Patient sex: F
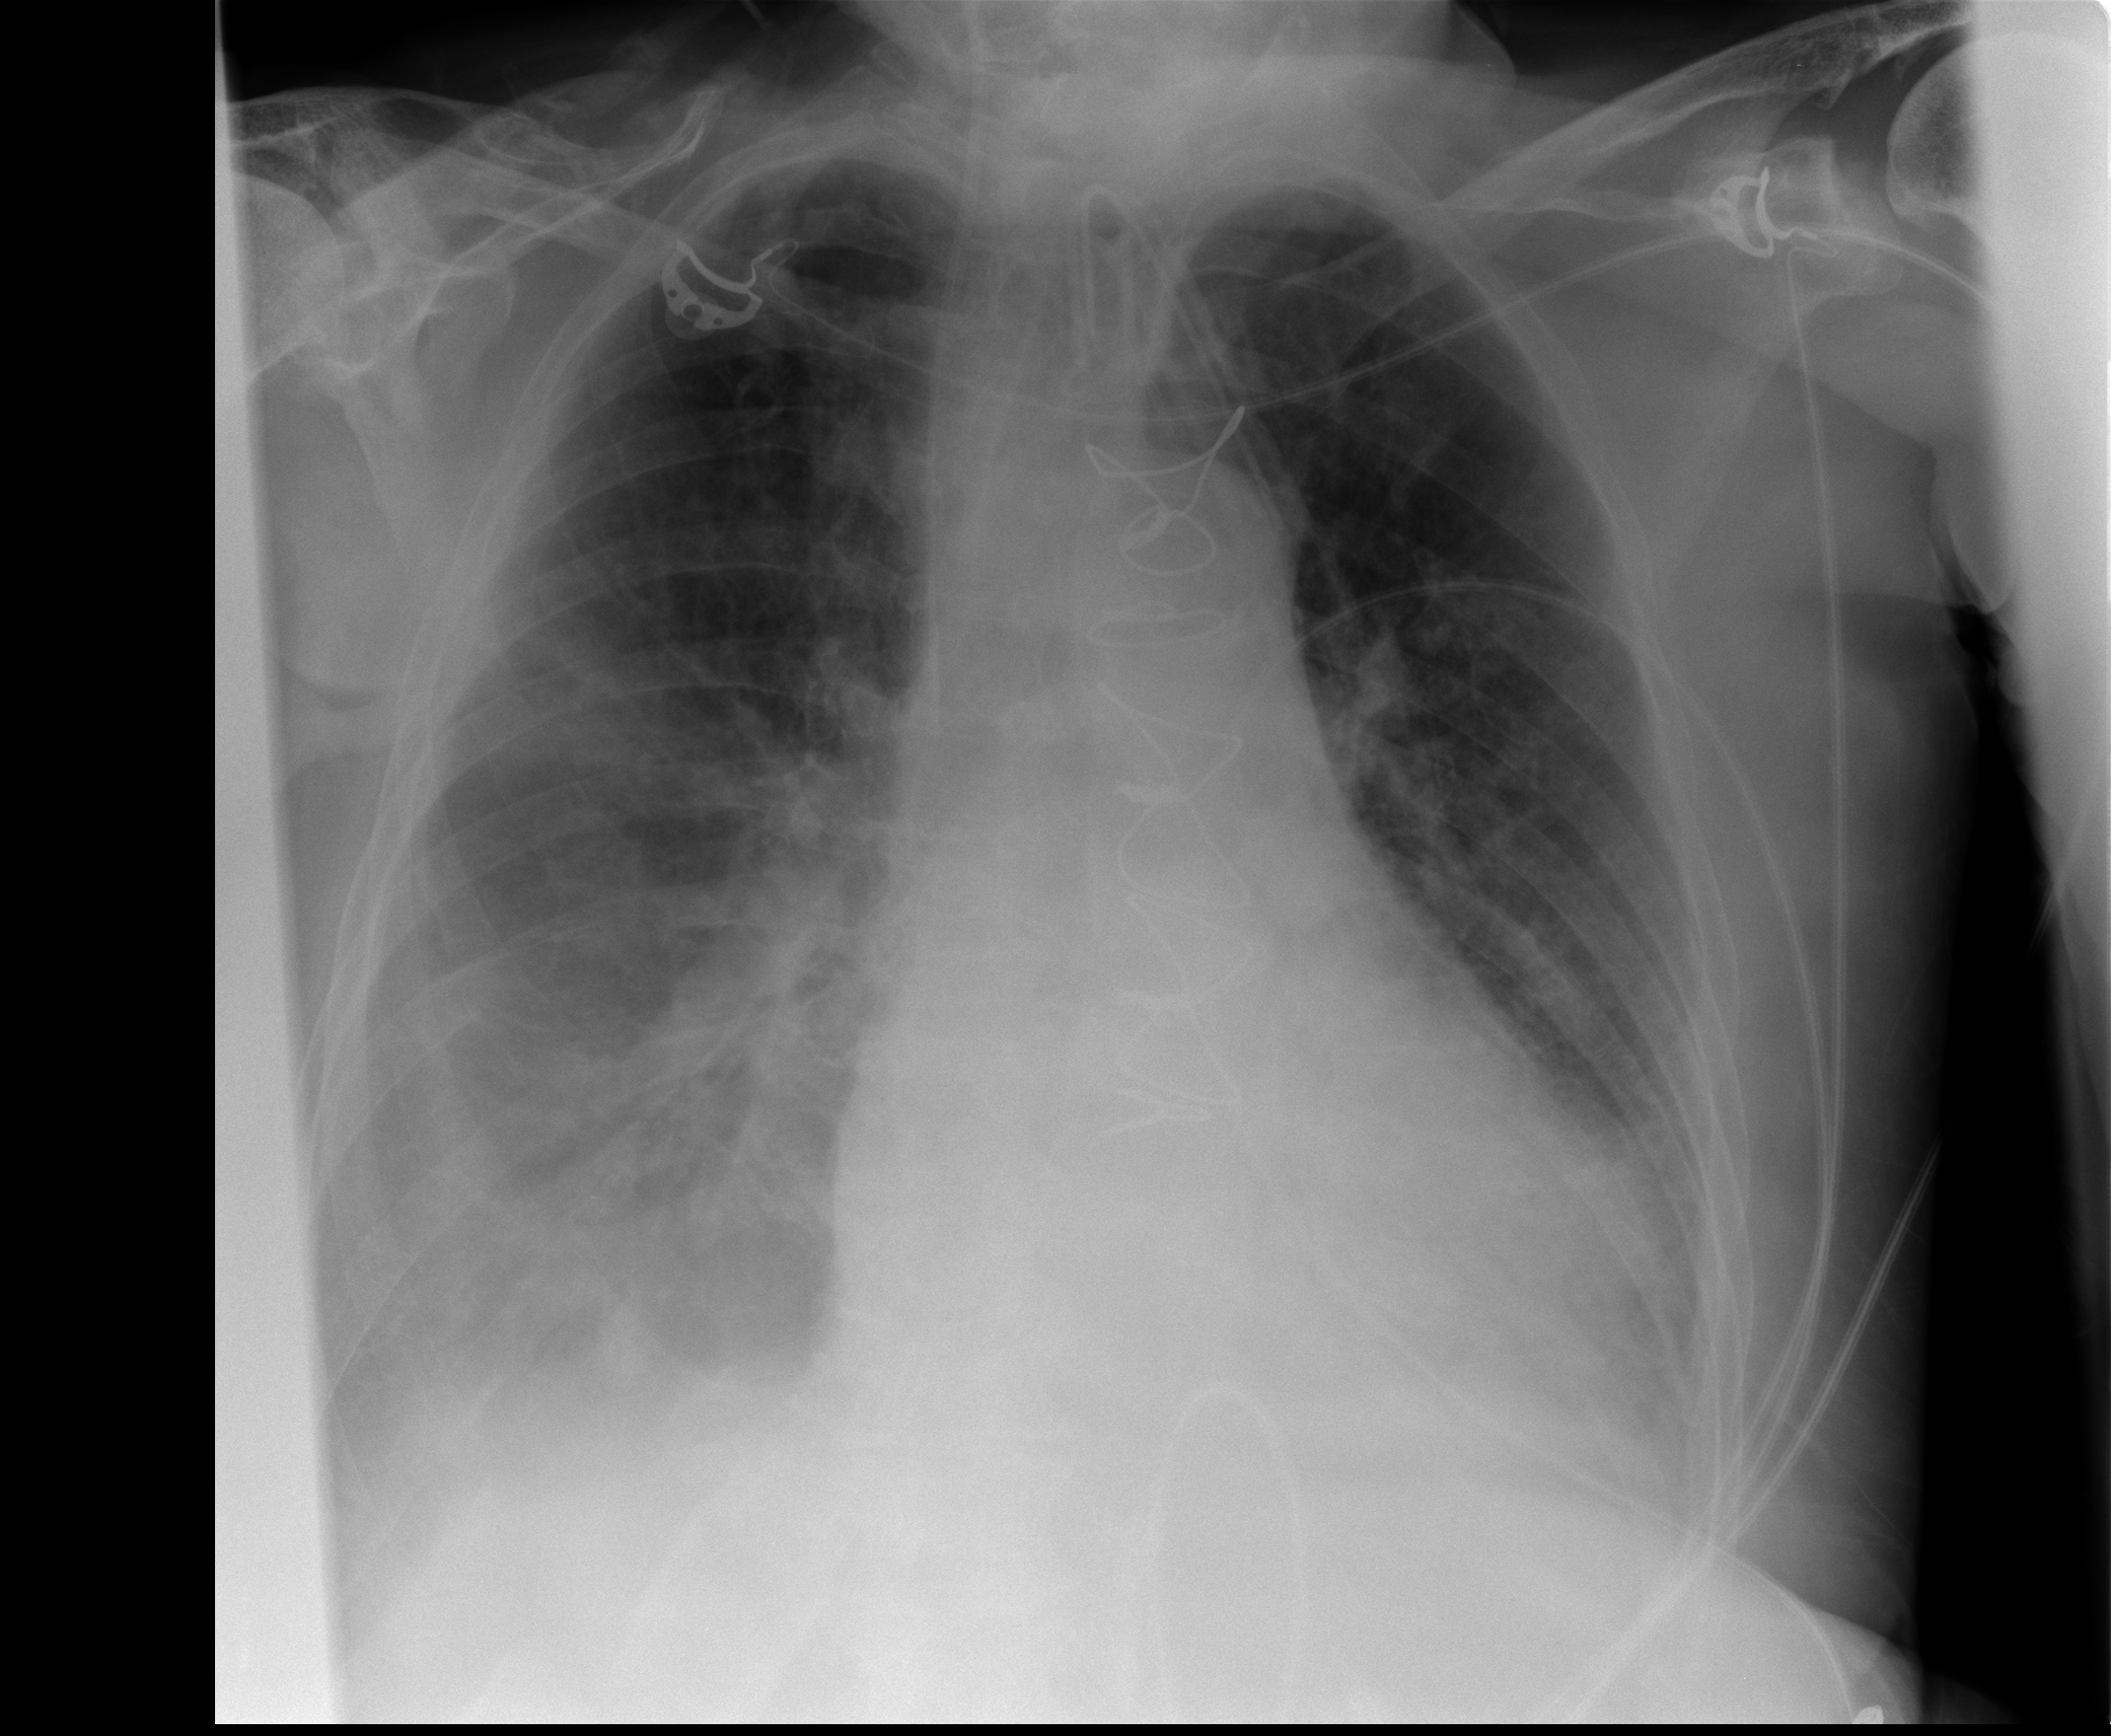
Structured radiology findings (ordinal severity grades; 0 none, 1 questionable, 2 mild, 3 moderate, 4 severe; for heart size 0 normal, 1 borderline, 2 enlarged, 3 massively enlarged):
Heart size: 2
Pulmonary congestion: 2
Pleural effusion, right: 2
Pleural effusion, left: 1
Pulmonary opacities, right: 2
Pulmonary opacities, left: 0
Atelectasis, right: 2
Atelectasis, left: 2